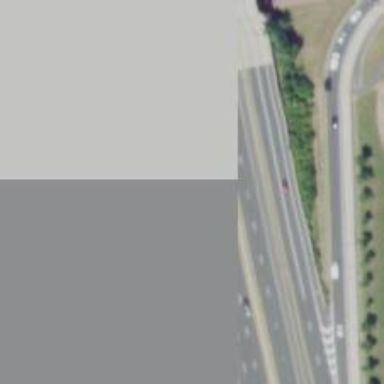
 categorized as Urban Freeway/Expressway."